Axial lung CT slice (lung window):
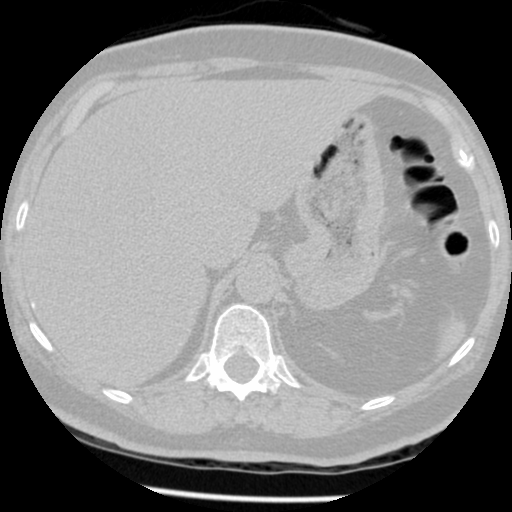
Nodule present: no